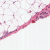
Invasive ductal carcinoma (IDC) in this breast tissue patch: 1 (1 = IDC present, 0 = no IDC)